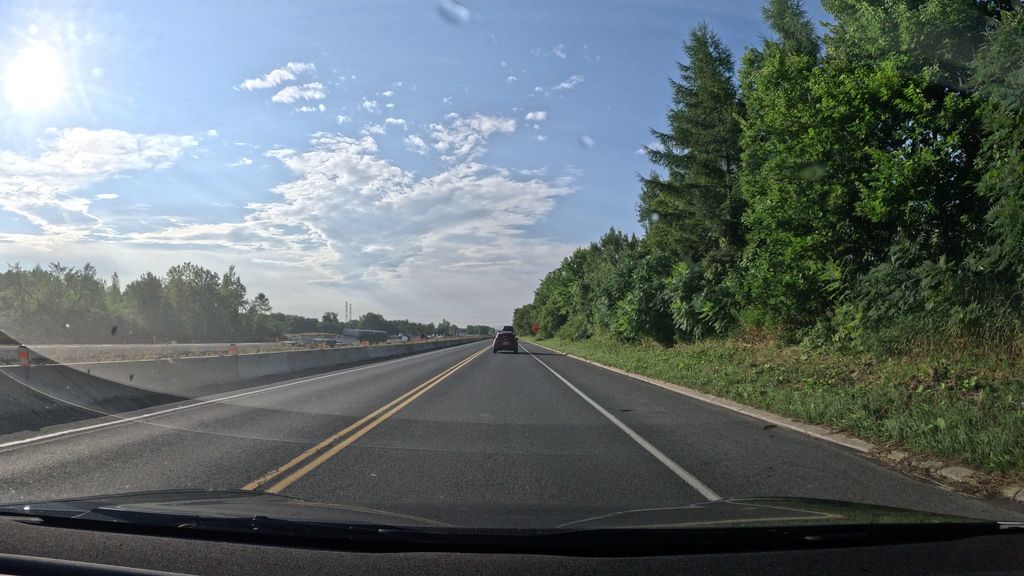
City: montreal